Question: In my installed sublime text, since I use the proxy, I installed the 'PyV8' manually:
step1: I opened this path:
'''
C:\Users\*****\AppData\Roaming\Sublime Text 3\Packages
'''
step2: and created a folder called : 'PyV8' and
step3: I downloaded a zip file from : <URL> and again created a new folder instead of step 2 as 'pyv8-win64-p3'
step4: I unzipped the folder that I downloaded from step3 to newly created folder as 'pyv8-win64-p3' (step3).
Now I restarted my sublime3, but still I am getting an error saying:

any one correct what I did wrong?
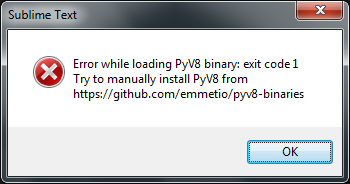
Answer: First, close Sublime. Then, find the folder that contains 'PyV8.py' and '_PyV8.pyd'. Move the contents to 'C:\Users\***\AppData\Roaming\Sublime Text 3\Installed Packages\PyV8\win64-p3', and delete the original 'PyV8' folder in 'Packages'. Restart Sublime and you should be all set.